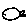
Label: fish